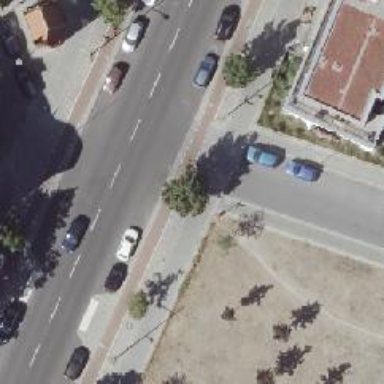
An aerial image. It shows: Unmarked crossing on footway.